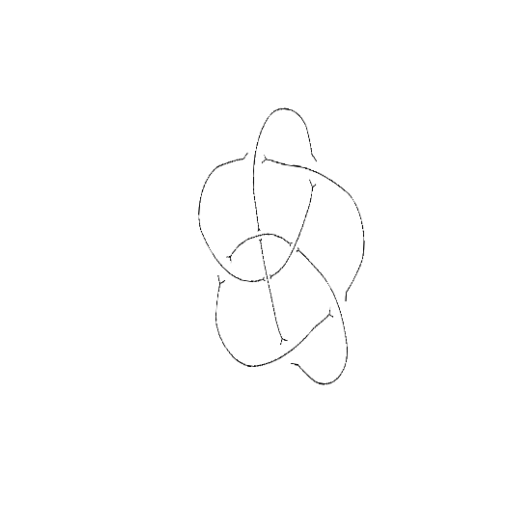
Crossing number: 8